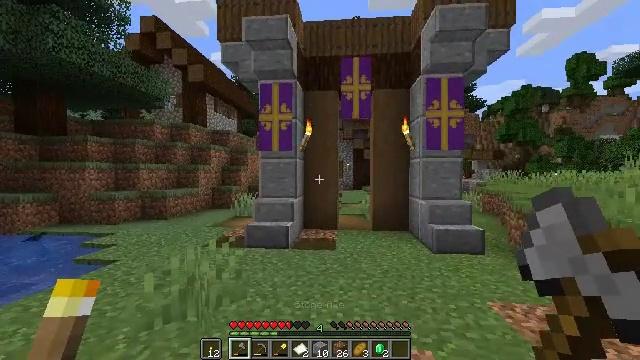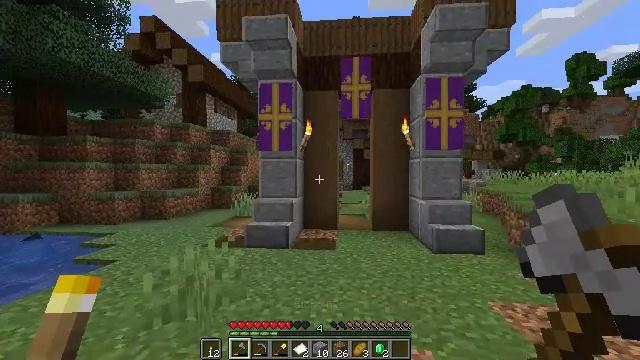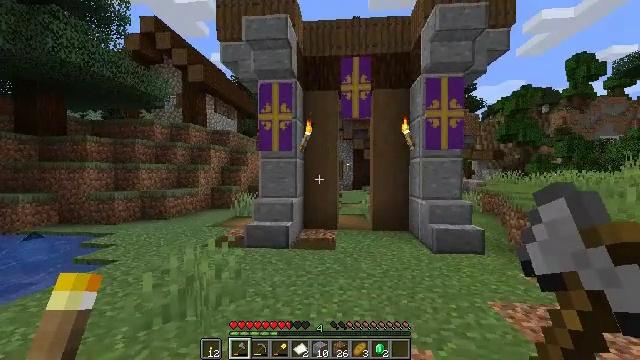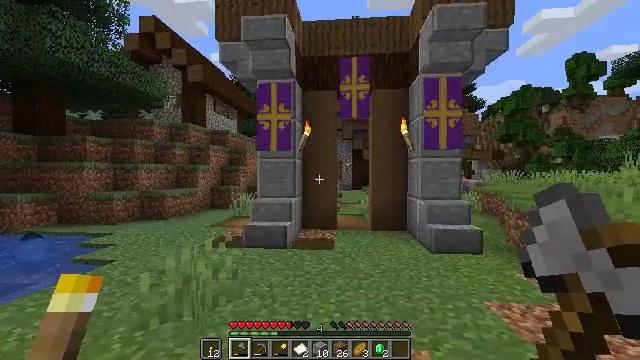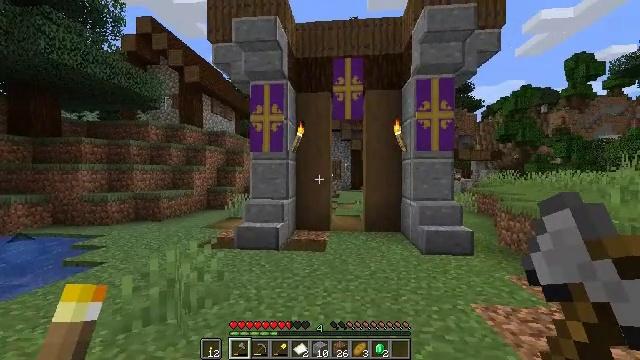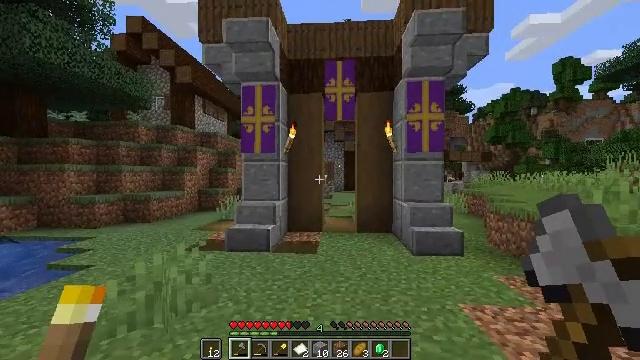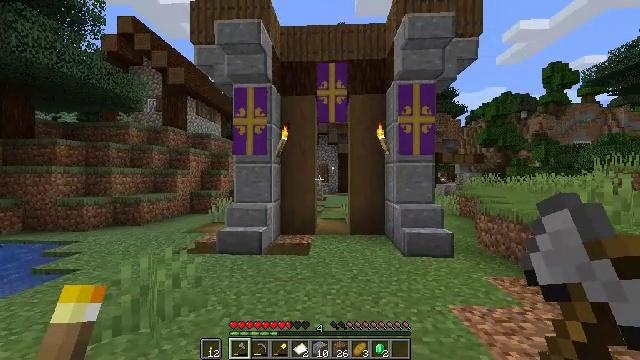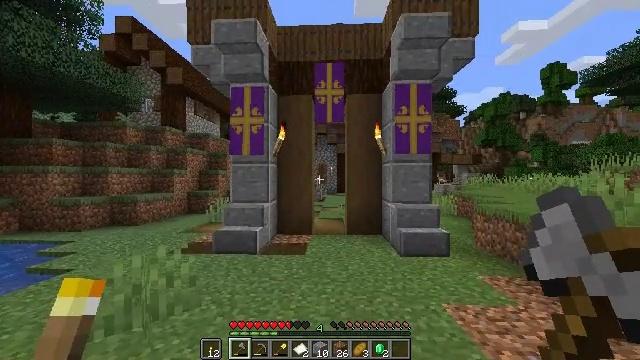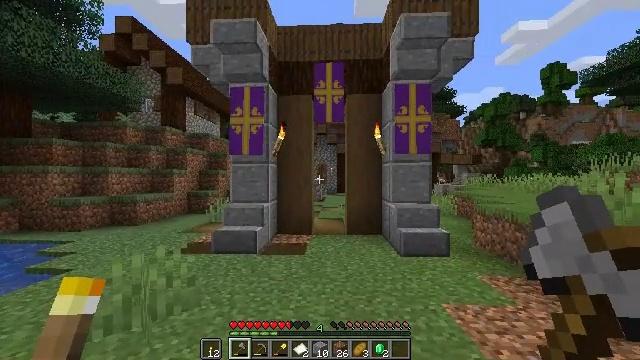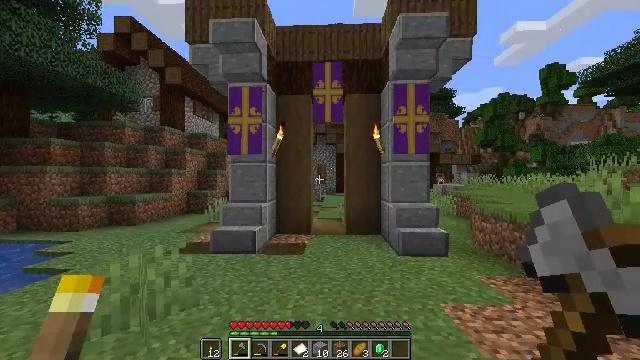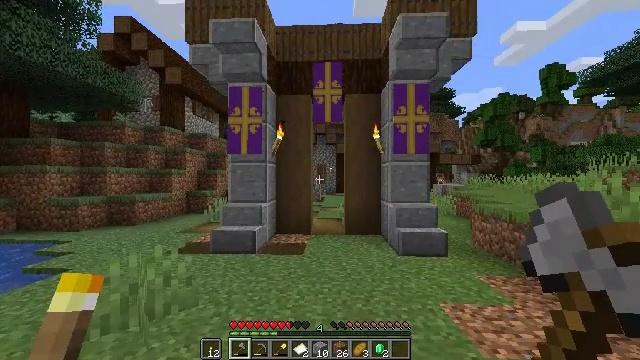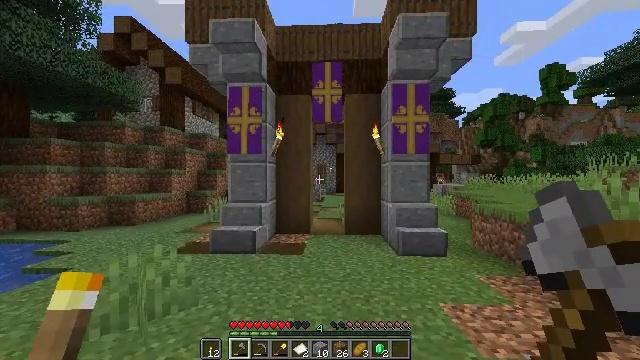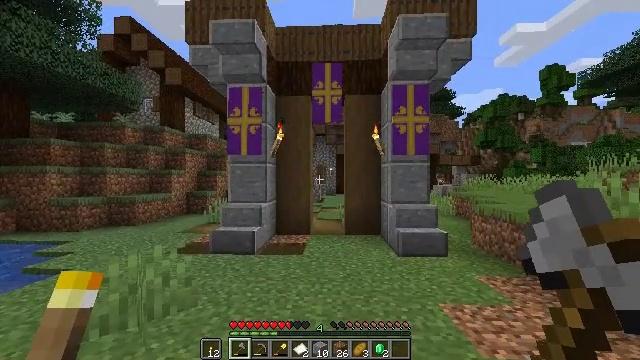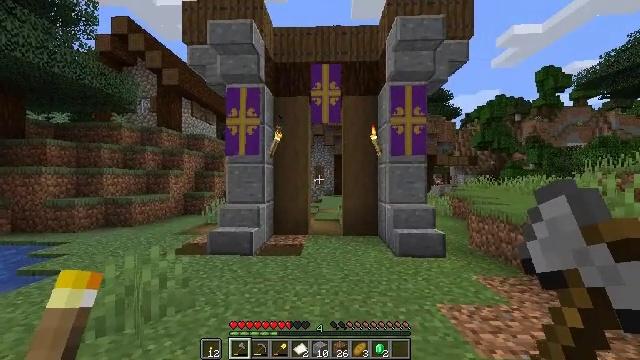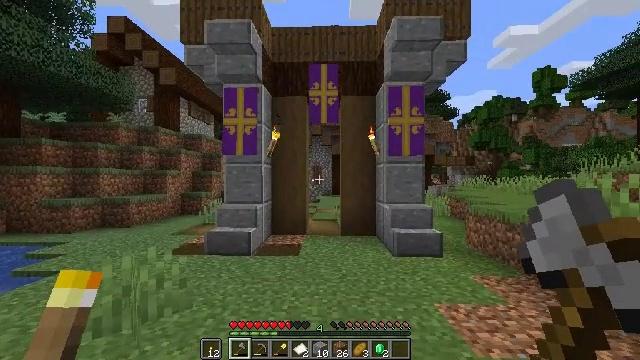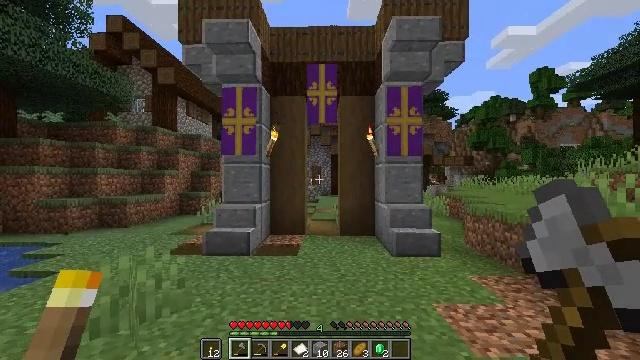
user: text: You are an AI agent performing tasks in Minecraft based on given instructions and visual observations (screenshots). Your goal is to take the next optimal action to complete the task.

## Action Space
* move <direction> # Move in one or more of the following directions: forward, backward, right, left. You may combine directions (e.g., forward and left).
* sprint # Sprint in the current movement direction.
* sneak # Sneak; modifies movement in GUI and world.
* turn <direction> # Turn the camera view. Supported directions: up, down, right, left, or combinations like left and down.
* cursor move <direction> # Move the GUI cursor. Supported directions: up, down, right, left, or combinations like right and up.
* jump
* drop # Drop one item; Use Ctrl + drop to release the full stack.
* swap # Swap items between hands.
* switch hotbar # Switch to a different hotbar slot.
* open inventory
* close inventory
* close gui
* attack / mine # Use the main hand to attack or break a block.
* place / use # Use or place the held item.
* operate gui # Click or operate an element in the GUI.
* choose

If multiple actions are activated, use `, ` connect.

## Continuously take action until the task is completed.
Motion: motion action
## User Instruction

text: Harvest the purple wall banner by hitting it.
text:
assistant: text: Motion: no_op
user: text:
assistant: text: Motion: no_op
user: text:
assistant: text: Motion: move right
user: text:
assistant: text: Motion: move right
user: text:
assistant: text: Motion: turn right
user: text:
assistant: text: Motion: turn right
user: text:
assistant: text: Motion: no_op
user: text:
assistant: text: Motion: no_op
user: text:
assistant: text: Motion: no_op
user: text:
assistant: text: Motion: no_op
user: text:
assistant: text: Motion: no_op
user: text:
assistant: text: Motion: no_op
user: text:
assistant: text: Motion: no_op
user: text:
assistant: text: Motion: no_op
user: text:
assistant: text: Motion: no_op
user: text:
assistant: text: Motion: no_op
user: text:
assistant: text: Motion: no_op
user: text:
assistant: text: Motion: no_op
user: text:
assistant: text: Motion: no_op
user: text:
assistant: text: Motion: no_op
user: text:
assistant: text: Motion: no_op
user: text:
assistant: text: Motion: no_op
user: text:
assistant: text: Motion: no_op
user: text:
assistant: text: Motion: no_op
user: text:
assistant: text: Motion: no_op
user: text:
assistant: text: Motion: no_op
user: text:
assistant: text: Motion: no_op
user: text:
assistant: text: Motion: no_op
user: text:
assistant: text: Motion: no_op
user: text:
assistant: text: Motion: no_op